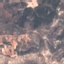
Land use / land cover: HerbaceousVegetation